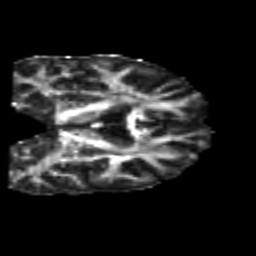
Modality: FA
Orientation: coronal
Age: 22
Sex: female
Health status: healthy
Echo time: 0.074 s